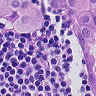
Metastatic tissue present: yes